【题型】选择题　【知识点】函数　【难度】medium
已知函数$f(x)=A\cos(\omega x+\varphi)(A>0,\omega>0,-\pi<\varphi<0)$的部分图象如图所示，则下列结论正确的是（ ）

\vspace{0.2cm}
\noindent A．$f(x)$的图象关于直线$x=-\dfrac{\pi}{3}$对称
\noindent B．将$f(x)$的图象向右平移$\dfrac{\pi}{12}$个单位长度得到的图象关于原点对称
\noindent C．$f(x)$在区间$\left[\dfrac{3\pi}{4},\dfrac{3\pi}{2}\right]$上单调递增
\noindent D．方程$f(x)=\sqrt{3}$在区间$[0,2\pi]$上有5个不等实根
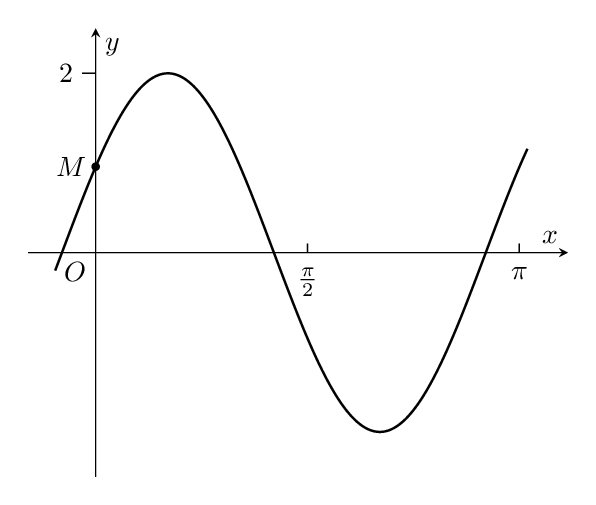
【解答】

\vspace{0.2cm}
\noindent \textbf{【答案】} D

\vspace{0.2cm}
\noindent \textbf{【难度】} 0.65

\vspace{0.2cm}
\noindent \textbf{【知识点】} 由图象确定正（余）弦型函数解析式、求$\cos x$型三角函数的单调性、求$\cos x$（型）函数的对称轴及对称中心

\vspace{0.2cm}
\noindent \textbf{【分析】} 先根据函数的部分图象，求出函数的解析式，再对每一选项逐一判断求解.

\vspace{0.2cm}
\noindent \textbf{【详解】} 由题意$f(x)$图象相邻对称轴间的距离为$\dfrac{\pi}{2}$，可得$\dfrac{T}{2}=\dfrac{\pi}{2}$，因此$T=\pi$，所以$\omega=\dfrac{2\pi}{T}=2$，
当$x=\dfrac{\pi}{12}$时，$2\times\dfrac{\pi}{12}+\varphi=2k\pi,k\in\mathbb{Z}$，故$\varphi=2k\pi-\dfrac{\pi}{6},k\in\mathbb{Z}$.
由$-\pi<\varphi<0$，得$\varphi=-\dfrac{\pi}{6}$，因为函数的最大值为2，所以$A=2$，
因此$f(x)=2\cos\left(2x-\dfrac{\pi}{6}\right)$.

\vspace{0.2cm}
\noindent A选项，$f\left(-\dfrac{\pi}{3}\right)=-\sqrt{3}$，非最值，故$x=-\dfrac{\pi}{3}$不是$f(x)$图象的对称轴，A错误；
\noindent B选项，$f(x)$图象向右平移$\dfrac{\pi}{12}$个单位长度后的解析式为$f\left(x-\dfrac{\pi}{12}\right)=2\cos\left(2x-\dfrac{\pi}{3}\right)$，图象不关于原点对称，B错误；
\noindent C选项，$f(x)$的单调区间长度为$\dfrac{\pi}{2}$，不可能在长度为$\dfrac{3\pi}{4}$的区间$\left[\dfrac{3\pi}{4},\dfrac{3\pi}{2}\right]$上单调递增，C错误；
\noindent D选项，令$f(x)=\sqrt{3}$，可得$2x-\dfrac{\pi}{6}=2k\pi\pm\dfrac{\pi}{6},k\in\mathbb{Z}$，解得$x=k\pi$或$x=k\pi+\dfrac{\pi}{6},k\in\mathbb{Z}$，
在$[0,2\pi]$上，实根为$0,\dfrac{\pi}{6},\pi,\dfrac{7\pi}{6},2\pi$，共5个，D正确.
故选：D.